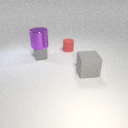
small red rubber cylinder behind large gray rubber cube